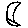
Label: moon